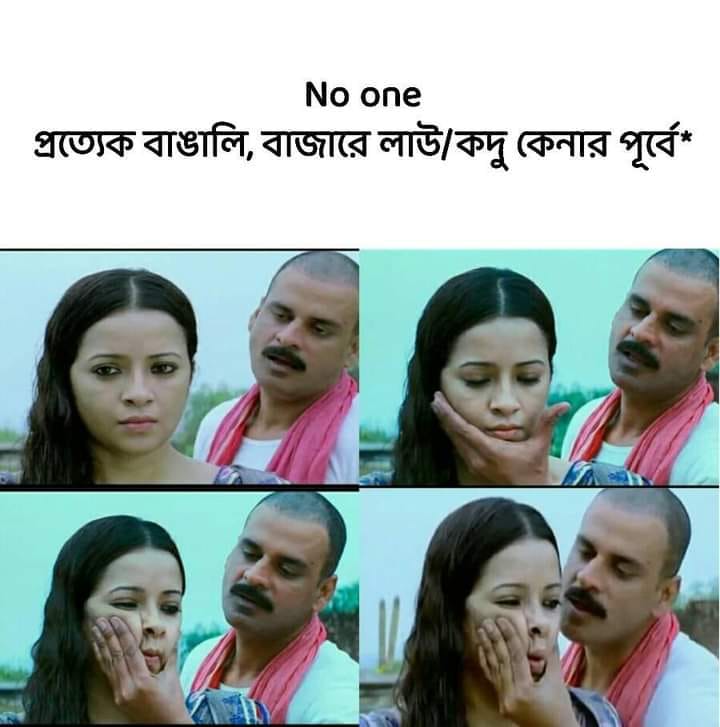
Caption: No one  প্রত্যেক বাঙালি , বাজারে লাউ/ কদু কেনার পুর্বে *
Label: non-hate